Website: apple
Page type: payment
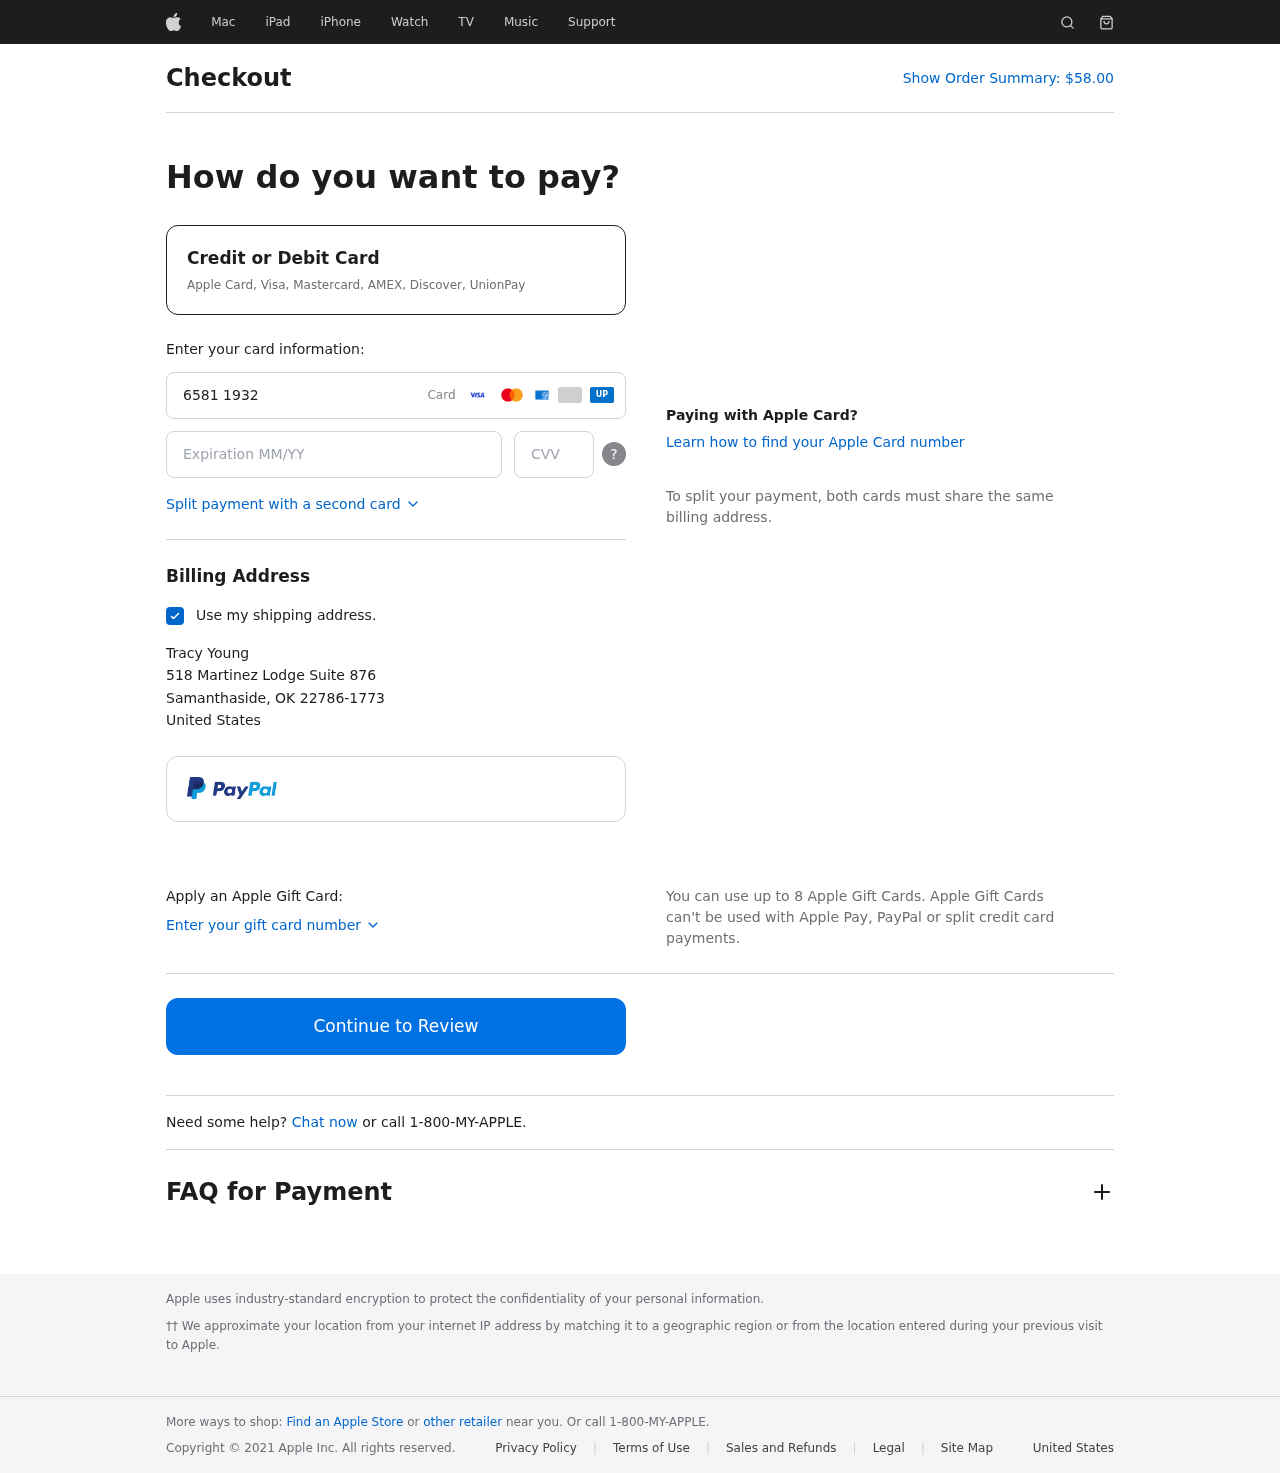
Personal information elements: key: PII_CARD_CVV
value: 934
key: PII_CARD_EXPIRY
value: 09/28
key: PII_CARD_NUMBER
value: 6581 1932 5164 5716
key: PII_CITY
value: Samanthaside
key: PII_COUNTRY
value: United States
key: PII_FULLNAME
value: Tracy Young
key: PII_POSTCODE_FULL
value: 22786-1773
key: PII_STATE_ABBR
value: OK
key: PII_STREET
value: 518 Martinez Lodge Suite 876
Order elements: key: ORDER_TOTAL
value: $58.00